Question: I have two tables. One is 'Employee_Mstr' and other is 'EmployeeLeaveRequest_mstr'.
My data:

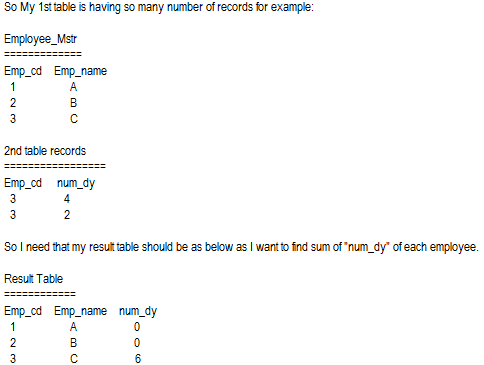
Answer: '''
SELECT tab1.emp_cd, tab1.emp_name, SUM(tab2.num_dy)
FROM Employee_Mstr tab1, "2nd Table Records" tab2
where tab1.emp_cd = tab2.emp_cd
group by tab1.emp_cd, tab1.emp_name;
'''
Should work, just set the correct table name for the 2nd table.